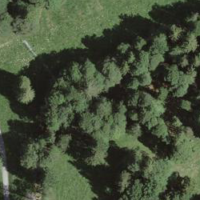
EUNIS habitat code: 41
Species observed at this site:
Euphorbia cyparissias